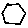
Label: hexagon